Field crop: tomato
Growth stage: 1
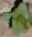
Species: solanum